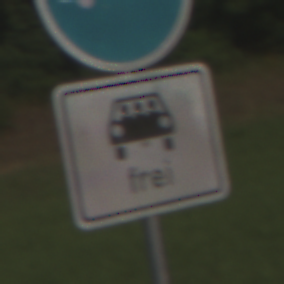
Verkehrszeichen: MehrfachbesetzePersonenkraftwagenFrei
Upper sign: Busssonderstreifen
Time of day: SunriseSunset
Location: Outdoor (Nature)
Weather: PartlyCloudy
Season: NotSpecified
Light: Natural